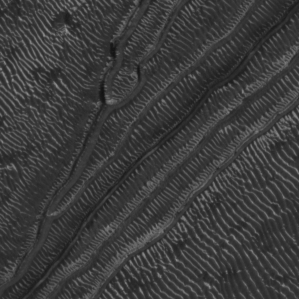
Label: frost